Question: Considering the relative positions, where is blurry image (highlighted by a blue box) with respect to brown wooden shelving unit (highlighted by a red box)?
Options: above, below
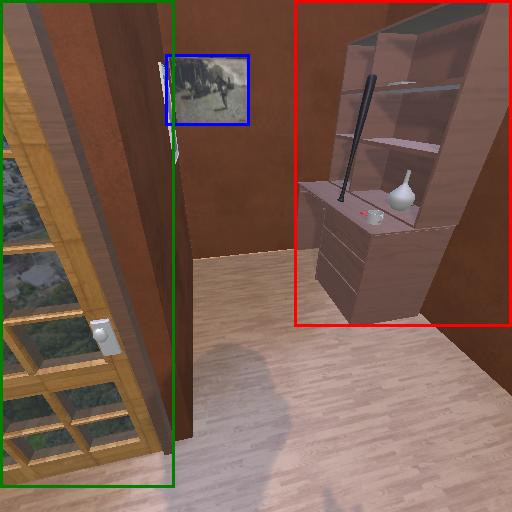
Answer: above